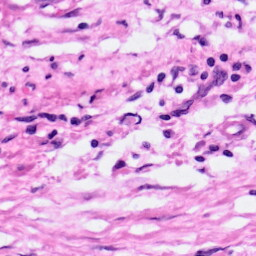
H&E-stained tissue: Pancreatic